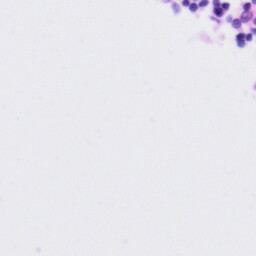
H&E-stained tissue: Tonsil